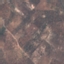
Land use / land cover: PermanentCrop